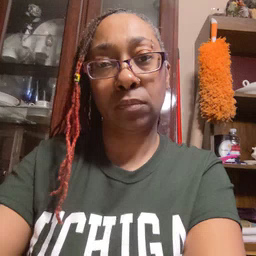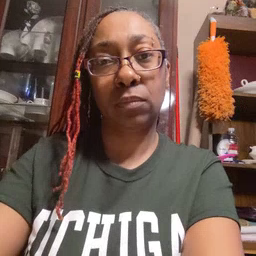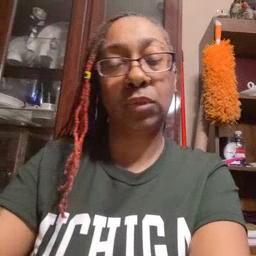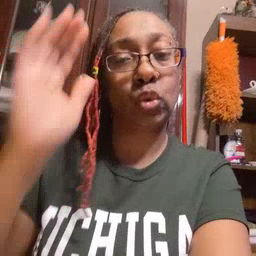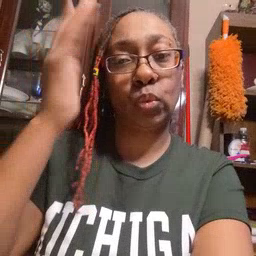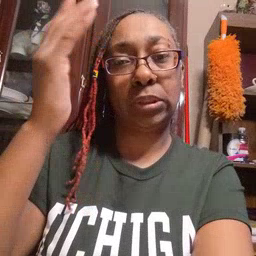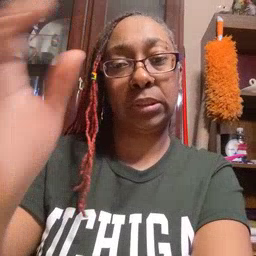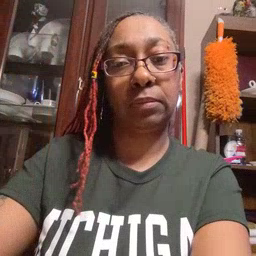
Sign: tree